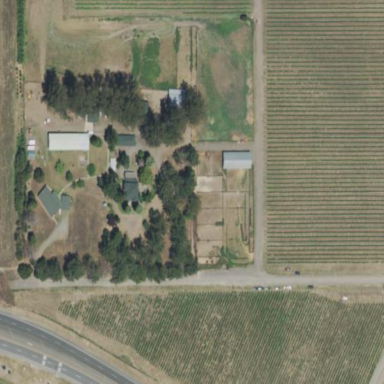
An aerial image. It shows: Farmyard area.